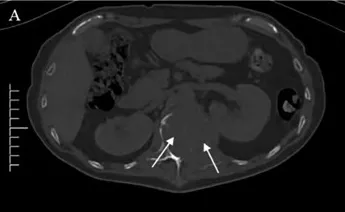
Lumbar computed tomography (CT) showed. Expansive bone destruction in the vertebrae, and ,appendages of the 11th thoracic vertebra (white arrow).
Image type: radiology (ct)